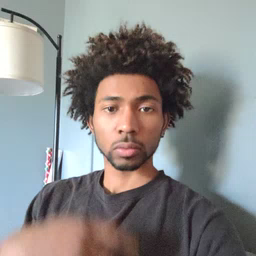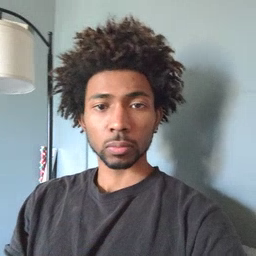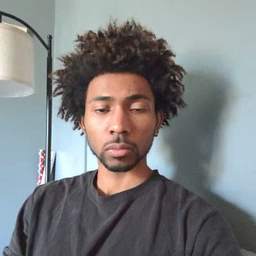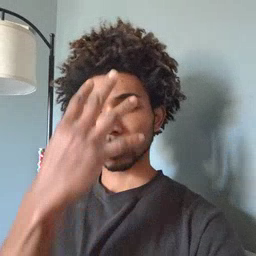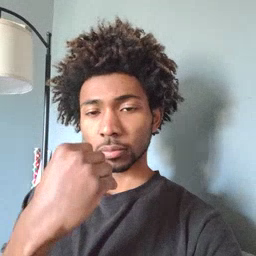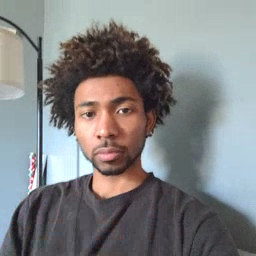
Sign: sleepy